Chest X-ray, PA view. Patient: 35 years old, sex M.
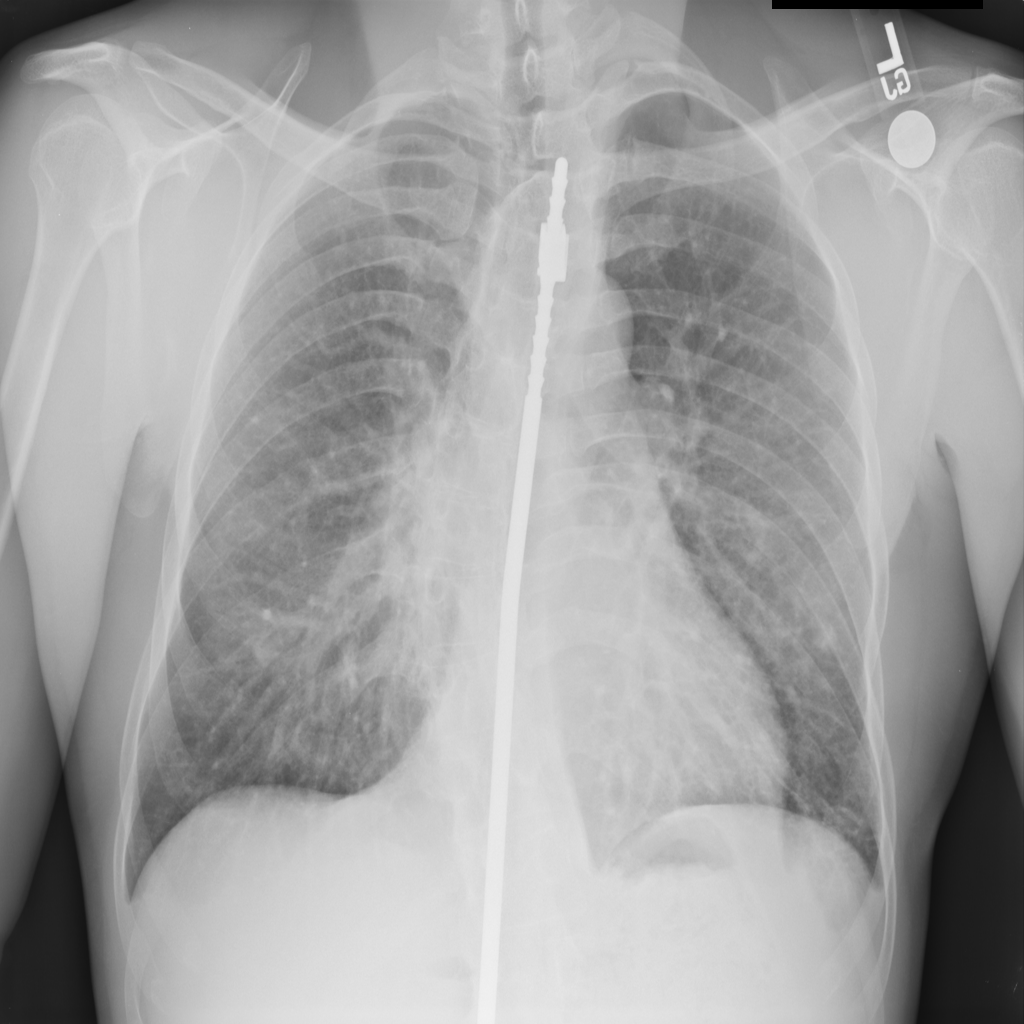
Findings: No Finding